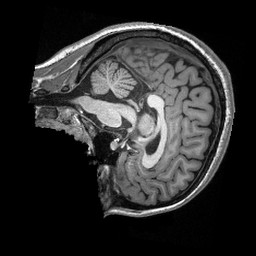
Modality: T1w
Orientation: sagittal